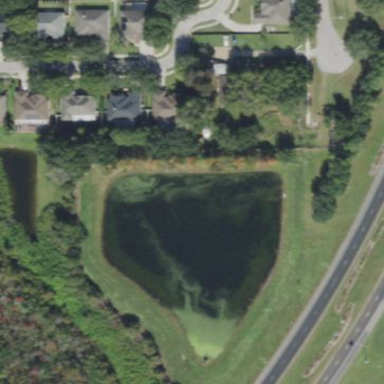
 creating natural and serene environment."